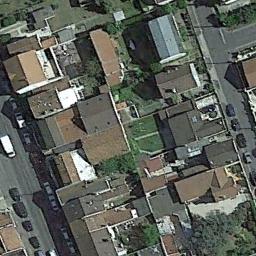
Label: dense_residential